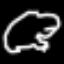
Label: frog